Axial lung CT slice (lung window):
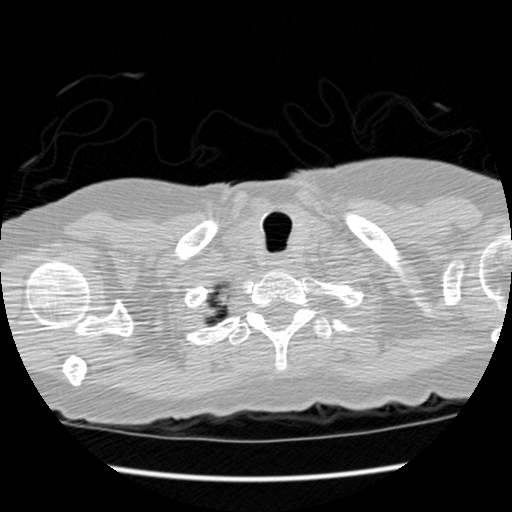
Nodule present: no